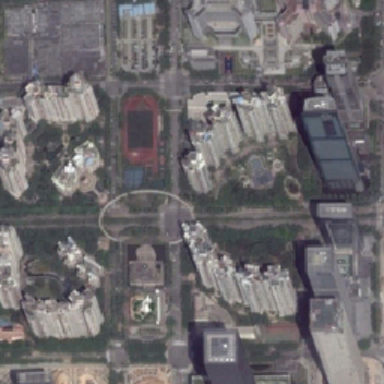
The center of the business district is the amusement park and amusement park .